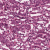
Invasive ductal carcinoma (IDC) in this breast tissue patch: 1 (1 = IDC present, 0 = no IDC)